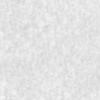
Label: no_change